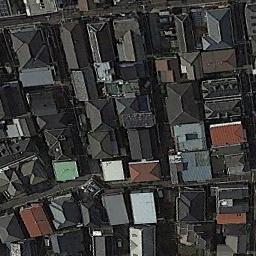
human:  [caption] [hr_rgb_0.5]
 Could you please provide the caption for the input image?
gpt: A dense residential area has lots of houses next to each other .

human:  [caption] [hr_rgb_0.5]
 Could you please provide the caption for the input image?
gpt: Many roads and neatly arranged houses in densely populated areas .

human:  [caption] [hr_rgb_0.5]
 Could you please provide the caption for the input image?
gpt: The color of the house is different .

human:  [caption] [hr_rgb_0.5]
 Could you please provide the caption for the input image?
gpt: The dense residential is next to the road .

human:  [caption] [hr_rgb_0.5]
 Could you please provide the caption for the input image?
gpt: There are buildings of different colors on a dense residential area .